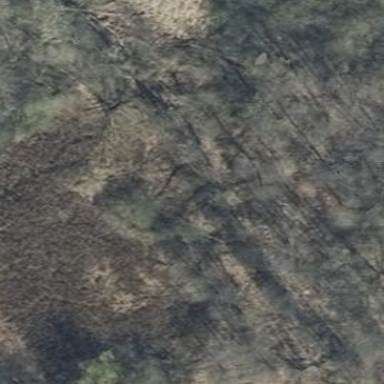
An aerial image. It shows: Forest area.